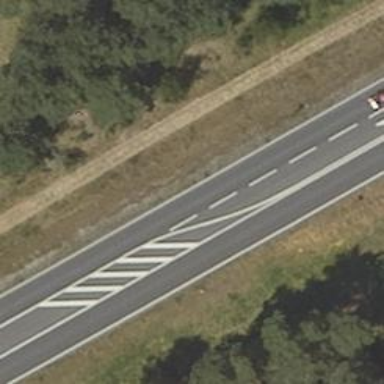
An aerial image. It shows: Asphalt trunk highway designated as motorroad.